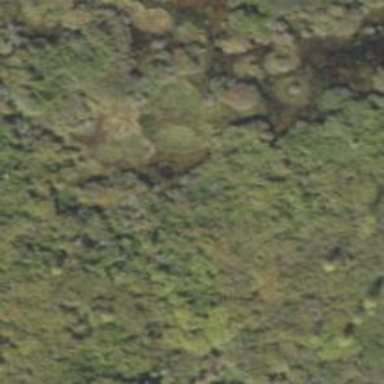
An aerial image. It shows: Marsh wetland.